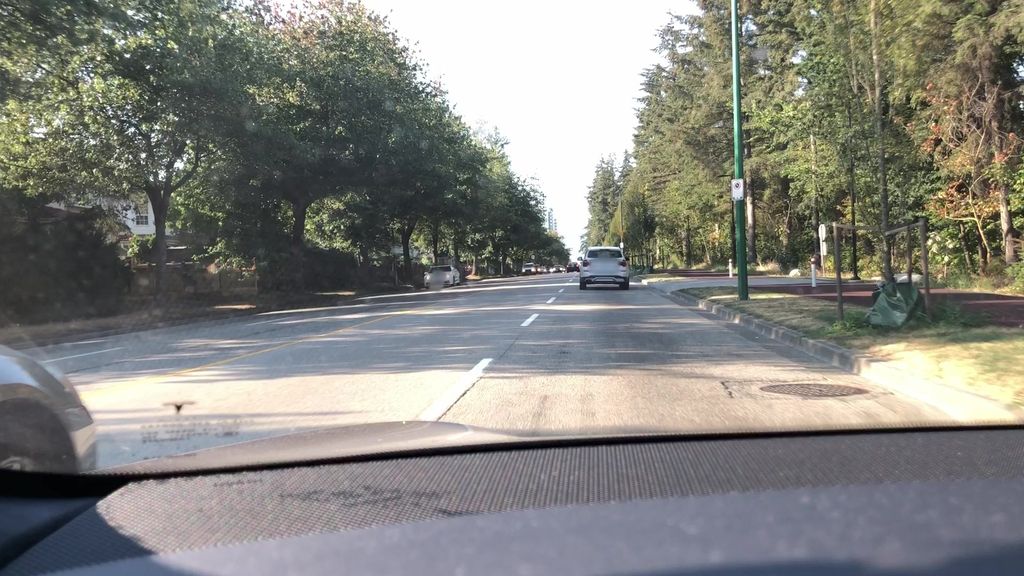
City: vancouver